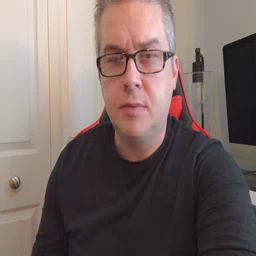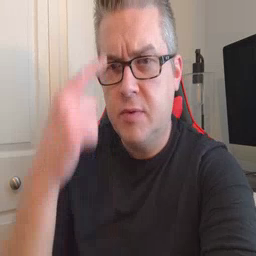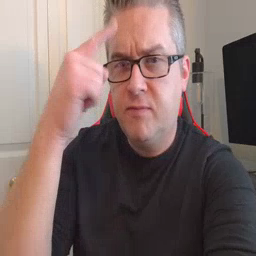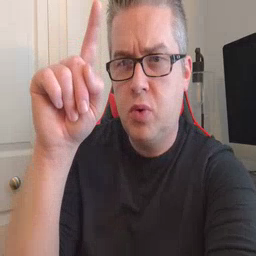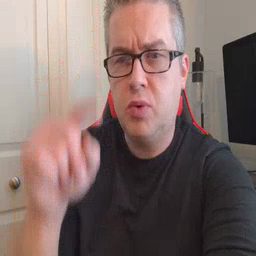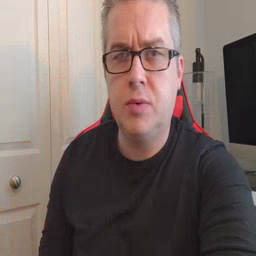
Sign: for